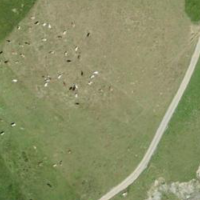
EUNIS habitat code: 26
Species observed at this site:
Marmota marmota